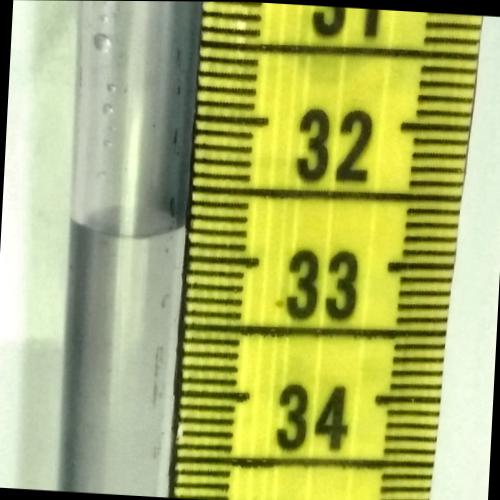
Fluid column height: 32.8 cm